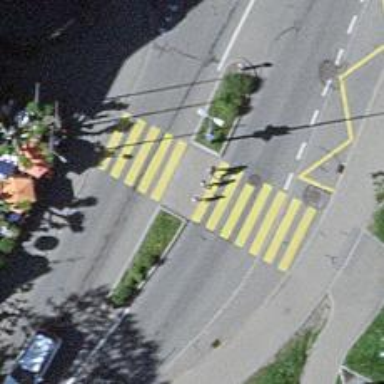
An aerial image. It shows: Zebra crossing with island in the middle. The crossing reference is zebra.